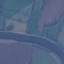
Label: River